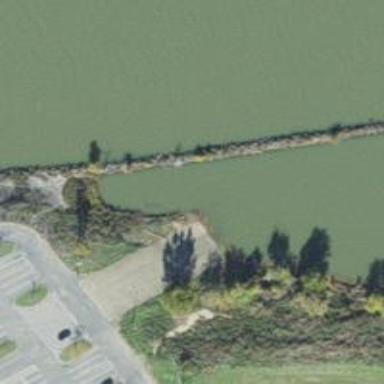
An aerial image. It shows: Slipway on leisure land.